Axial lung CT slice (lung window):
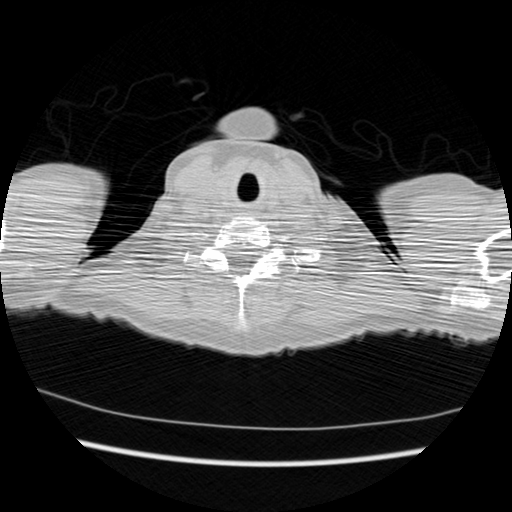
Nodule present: no